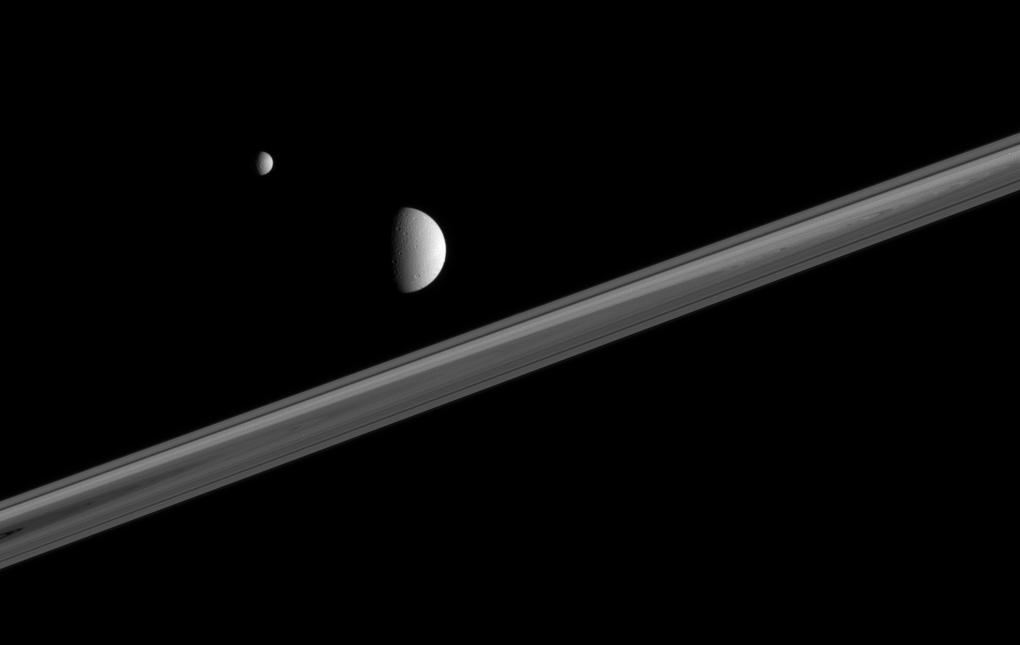
Moons in Perspective Saturn, Cassini-Huygens